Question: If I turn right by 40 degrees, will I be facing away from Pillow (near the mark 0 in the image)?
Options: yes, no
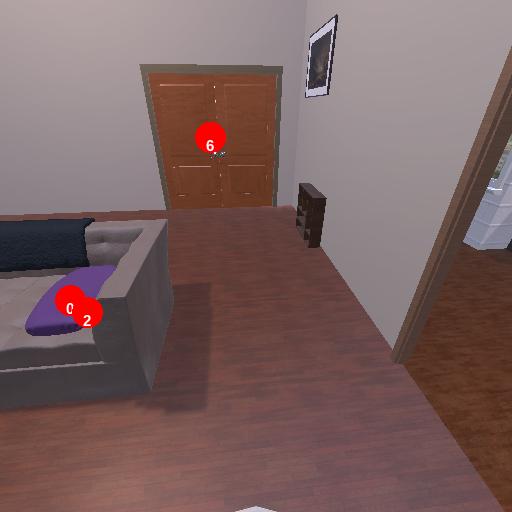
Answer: yes